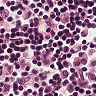
Metastatic tissue present: no